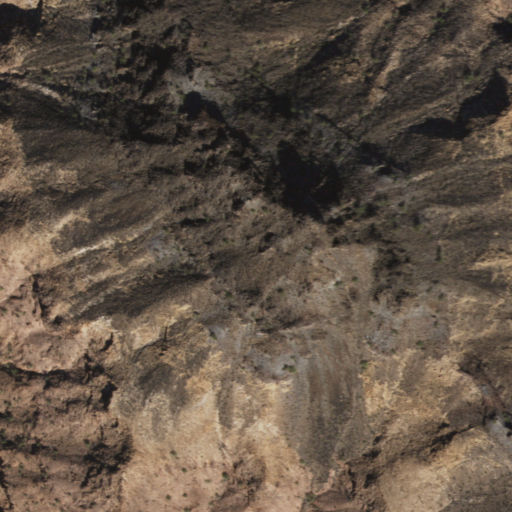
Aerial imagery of mountain in Arizona named Black Dome containing only shrub